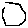
Label: hexagon